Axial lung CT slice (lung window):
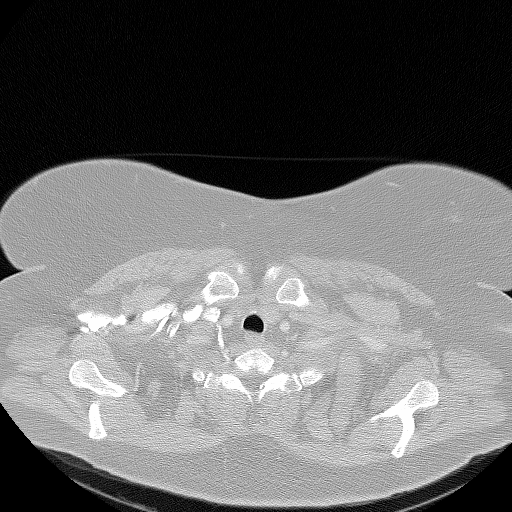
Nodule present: no